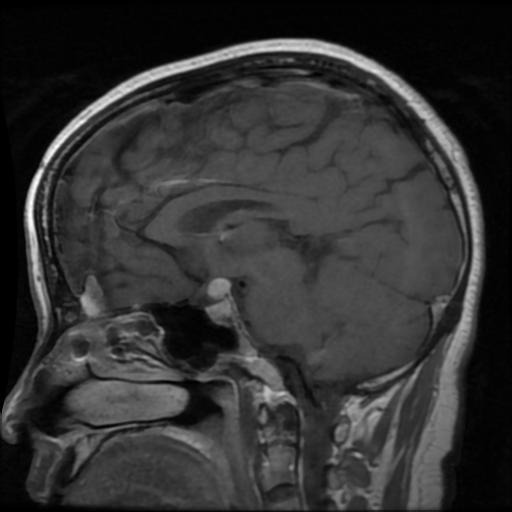
Label: pituitary